Question: How can I drag and drop a color from a source to a destination and have it stay? I currently have code working that does this on a temporary basis (changes color of destination on drag from source) but it quickly changes back on mouse up. So how can I have the color-change stay on mouse up over a specific cell and be able to change that cell again on future drags on mouse up over that specific cell? I am basing my current code off of <URL>.

'''
import SwiftUI
struct ContentView: View {
var body: some View {
HStack {
ColorSource(color: .purple, color2: .orange)
Spacer()
ColorSource(color: .blue, color2: .pink)
}
.frame(maxWidth: .infinity, maxHeight: .infinity)
}
}
struct DestinationDataKey: PreferenceKey {
typealias Value = [DestinationData]
static var defaultValue: [DestinationData] = []
static func reduce(value: inout [DestinationData], nextValue: () -> [DestinationData]) {
value.append(contentsOf: nextValue())
}
}
struct DestinationData: Equatable {
let destination: Int
let frame: CGRect
}
struct DestinationDataSetter: View {
let destination: Int
var body: some View {
GeometryReader { geometry in
Rectangle()
.fill(Color.clear)
.preference(key: DestinationDataKey.self,
value: [DestinationData(destination: self.destination, frame: geometry.frame(in: .global))])
}
}
}
struct DestinationView: View {
@Binding var active: Int
let label: String
let id: Int
let color: Color
var body: some View {
Text(label).padding(10).background(self.active == id ? color : Color.green)
.background(DestinationDataSetter(destination: id))
}
}
struct ColorSource: View {
@State var active = 0
@State var destinations: [Int: CGRect] = [:]
@State var color:Color
@State var color2:Color
@State var draggingFirstColor:Bool = false
@State var draggingSecondColor:Bool = false
var body: some View {
VStack {
Text("Drag From Here").padding().background(color)
.gesture(DragGesture(minimumDistance: 0.1, coordinateSpace: .global)
.onChanged { value in
self.draggingFirstColor = true
self.active = 0
for (id, frame) in self.destinations {
if frame.contains(value.location) {
self.active = id
}
}
}
.onEnded { value in
// do something on drop
self.active = 0
self.draggingFirstColor = false
}
)
Text("Drag From Here").padding().background(color2)
.gesture(DragGesture(minimumDistance: 0.1, coordinateSpace: .global)
.onChanged { value in
self.draggingSecondColor = true
self.active = 0
for (id, frame) in self.destinations {
if frame.contains(value.location) {
self.active = id
}
}
}
.onEnded { value in
// do something on drop
self.active = 0
self.draggingSecondColor = false
}
)
Divider()
DestinationView(active: $active, label: "Drag Over Me", id: 1, color: (draggingFirstColor ? color : (draggingSecondColor ? color2 : Color.green)))
DestinationView(active: $active, label: "Drag Over Me", id: 2, color: (draggingFirstColor ? color : (draggingSecondColor ? color2 : Color.green)))
DestinationView(active: $active, label: "Drag Over Me", id: 3, color: (draggingFirstColor ? color : (draggingSecondColor ? color2 : Color.green)))
DestinationView(active: $active, label: "Drag Over Me", id: 4, color: (draggingFirstColor ? color : (draggingSecondColor ? color2 : Color.green)))
}.onPreferenceChange(DestinationDataKey.self) { preferences in
for p in preferences {
self.destinations[p.destination] = p.frame
}
}
}
}
'''
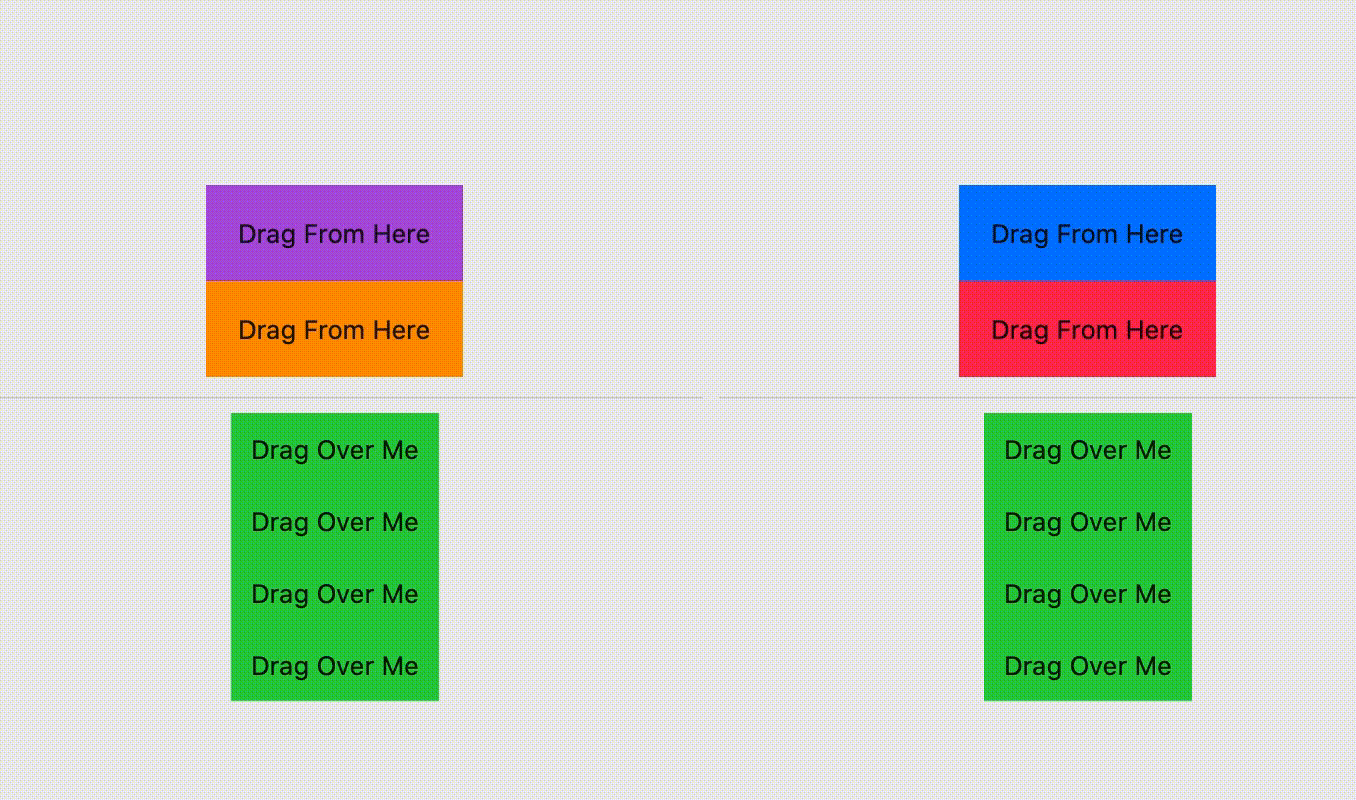
Answer: Just don't reset dragging color on end... or store it somewhere (say in model and use in destination as well)
<URL>
'''
.onEnded { value in
// do something on drop
// self.active = 0
// self.draggingFirstColor = false // same for second
}
'''